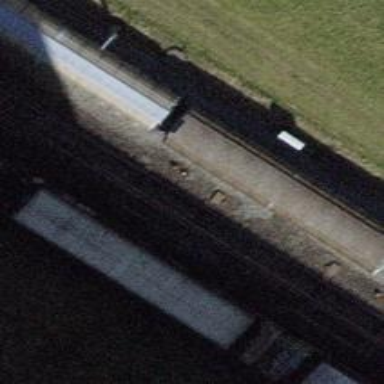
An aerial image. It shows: Railway switch.